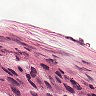
Metastatic tissue present: yes